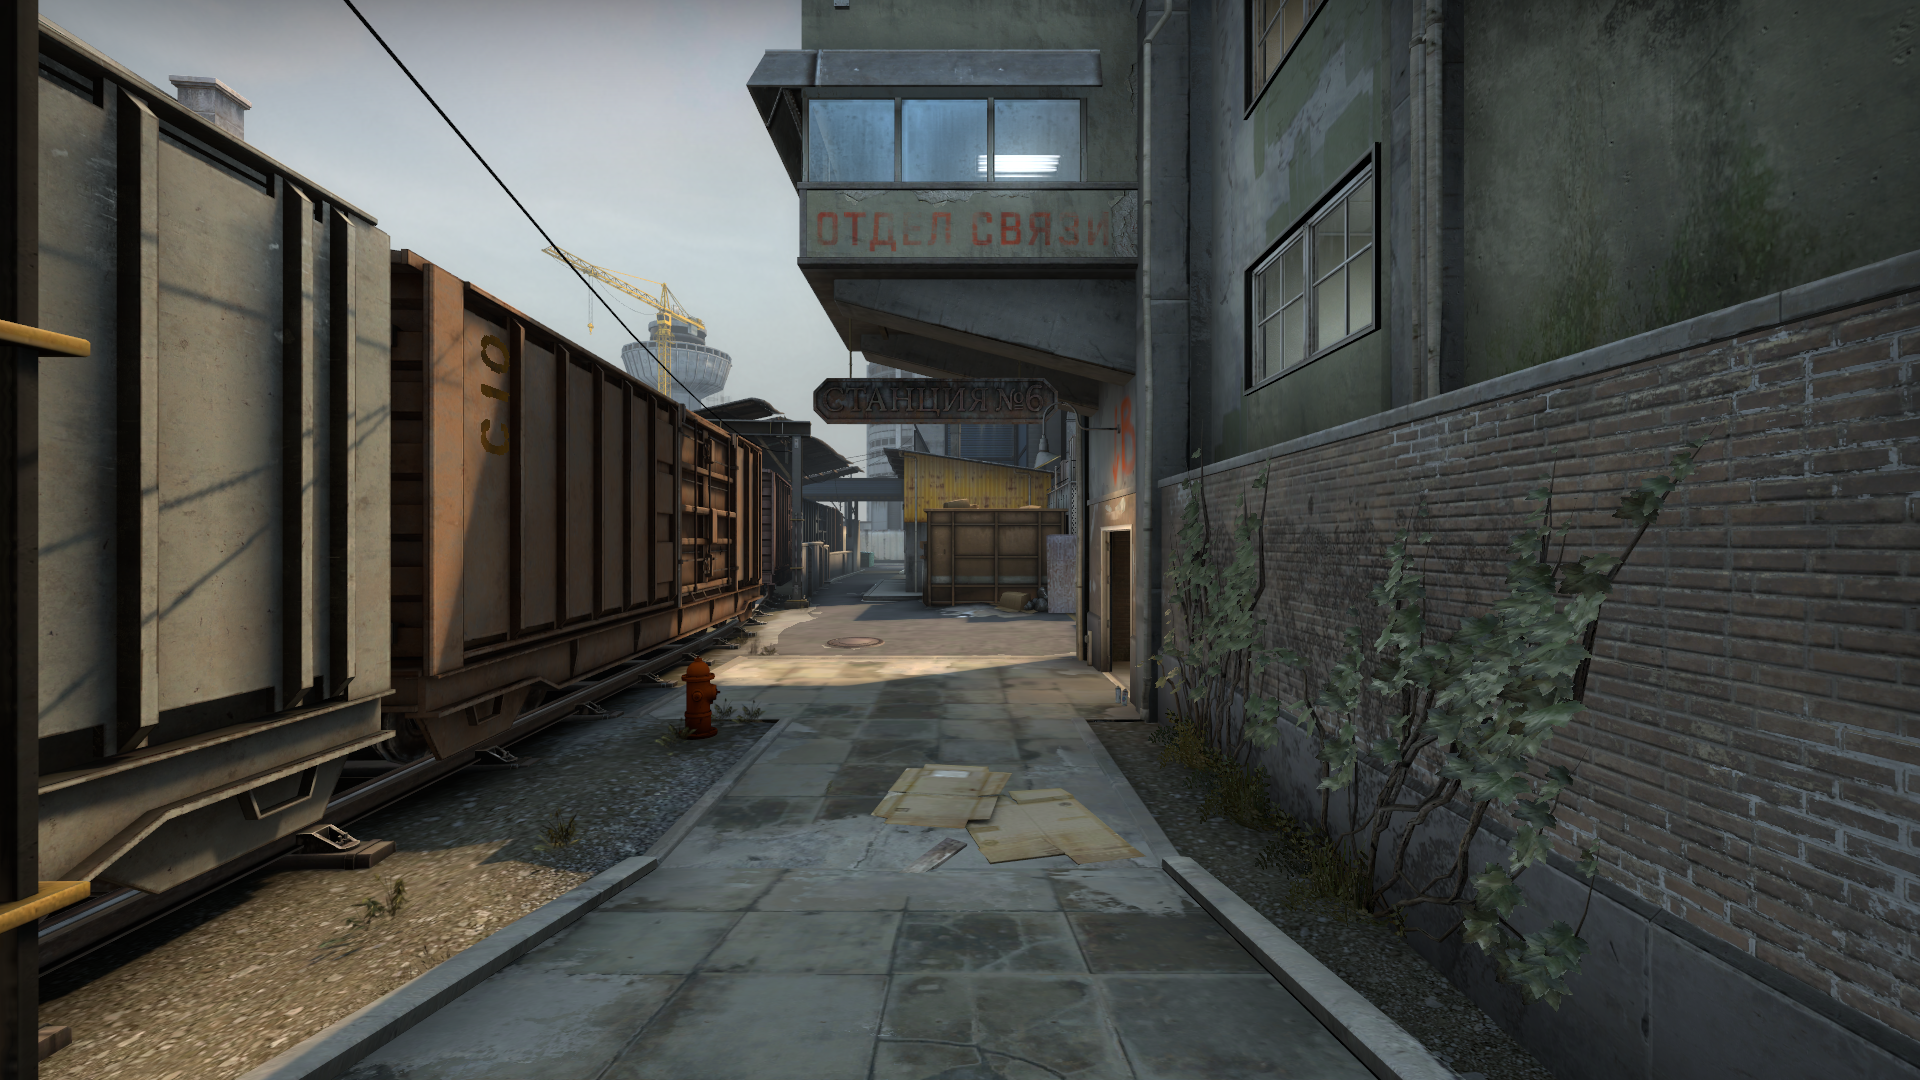
Map: de_train